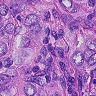
Metastatic tissue present: yes